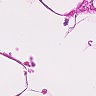
Metastatic tissue present: no